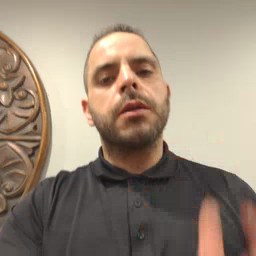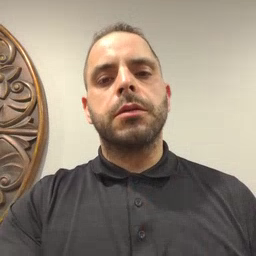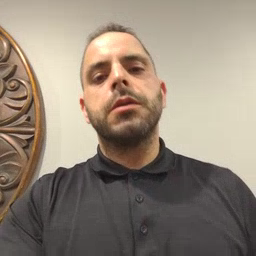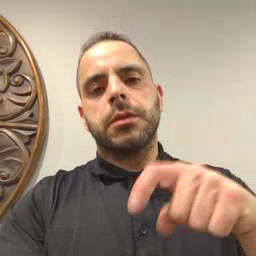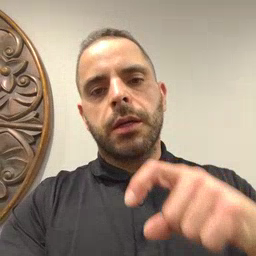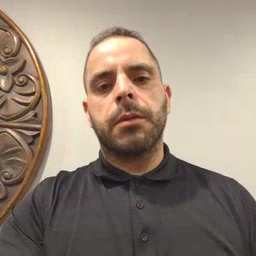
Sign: time